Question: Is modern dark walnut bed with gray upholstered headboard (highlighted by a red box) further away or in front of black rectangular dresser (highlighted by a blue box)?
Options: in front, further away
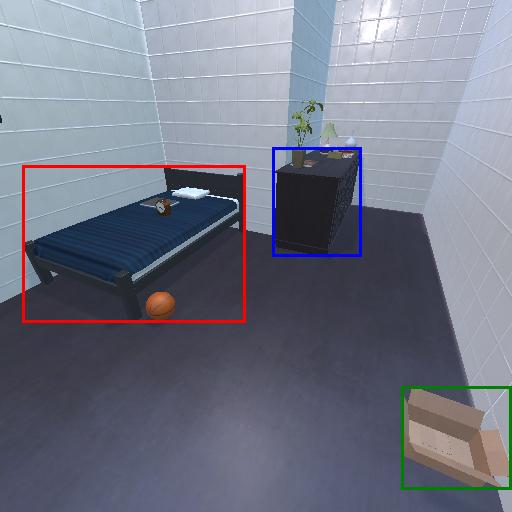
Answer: in front